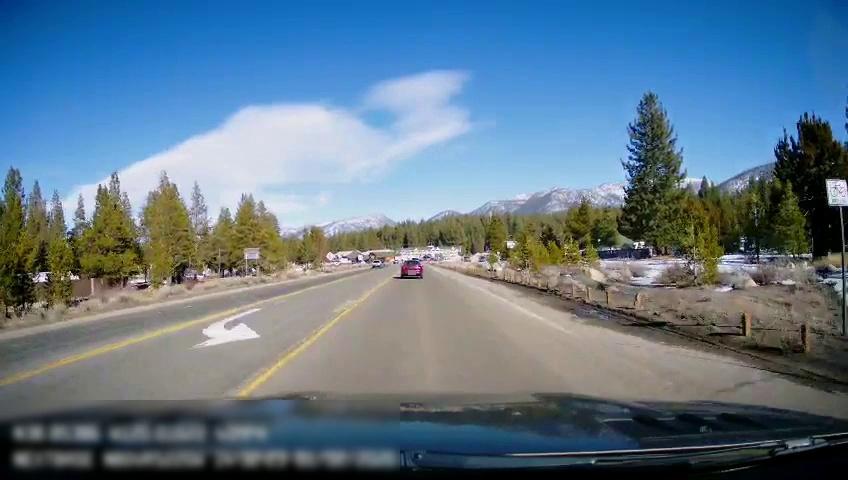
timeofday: Day
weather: Sunny
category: Drivable Space
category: Vehicles | Car
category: Vehicles | SUV
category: Lanes | Current Lane
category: Lanes | Alternate Lane
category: Lanes | Current Lane
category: Lanes | Opposite Lane
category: Traffic | Signs